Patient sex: M
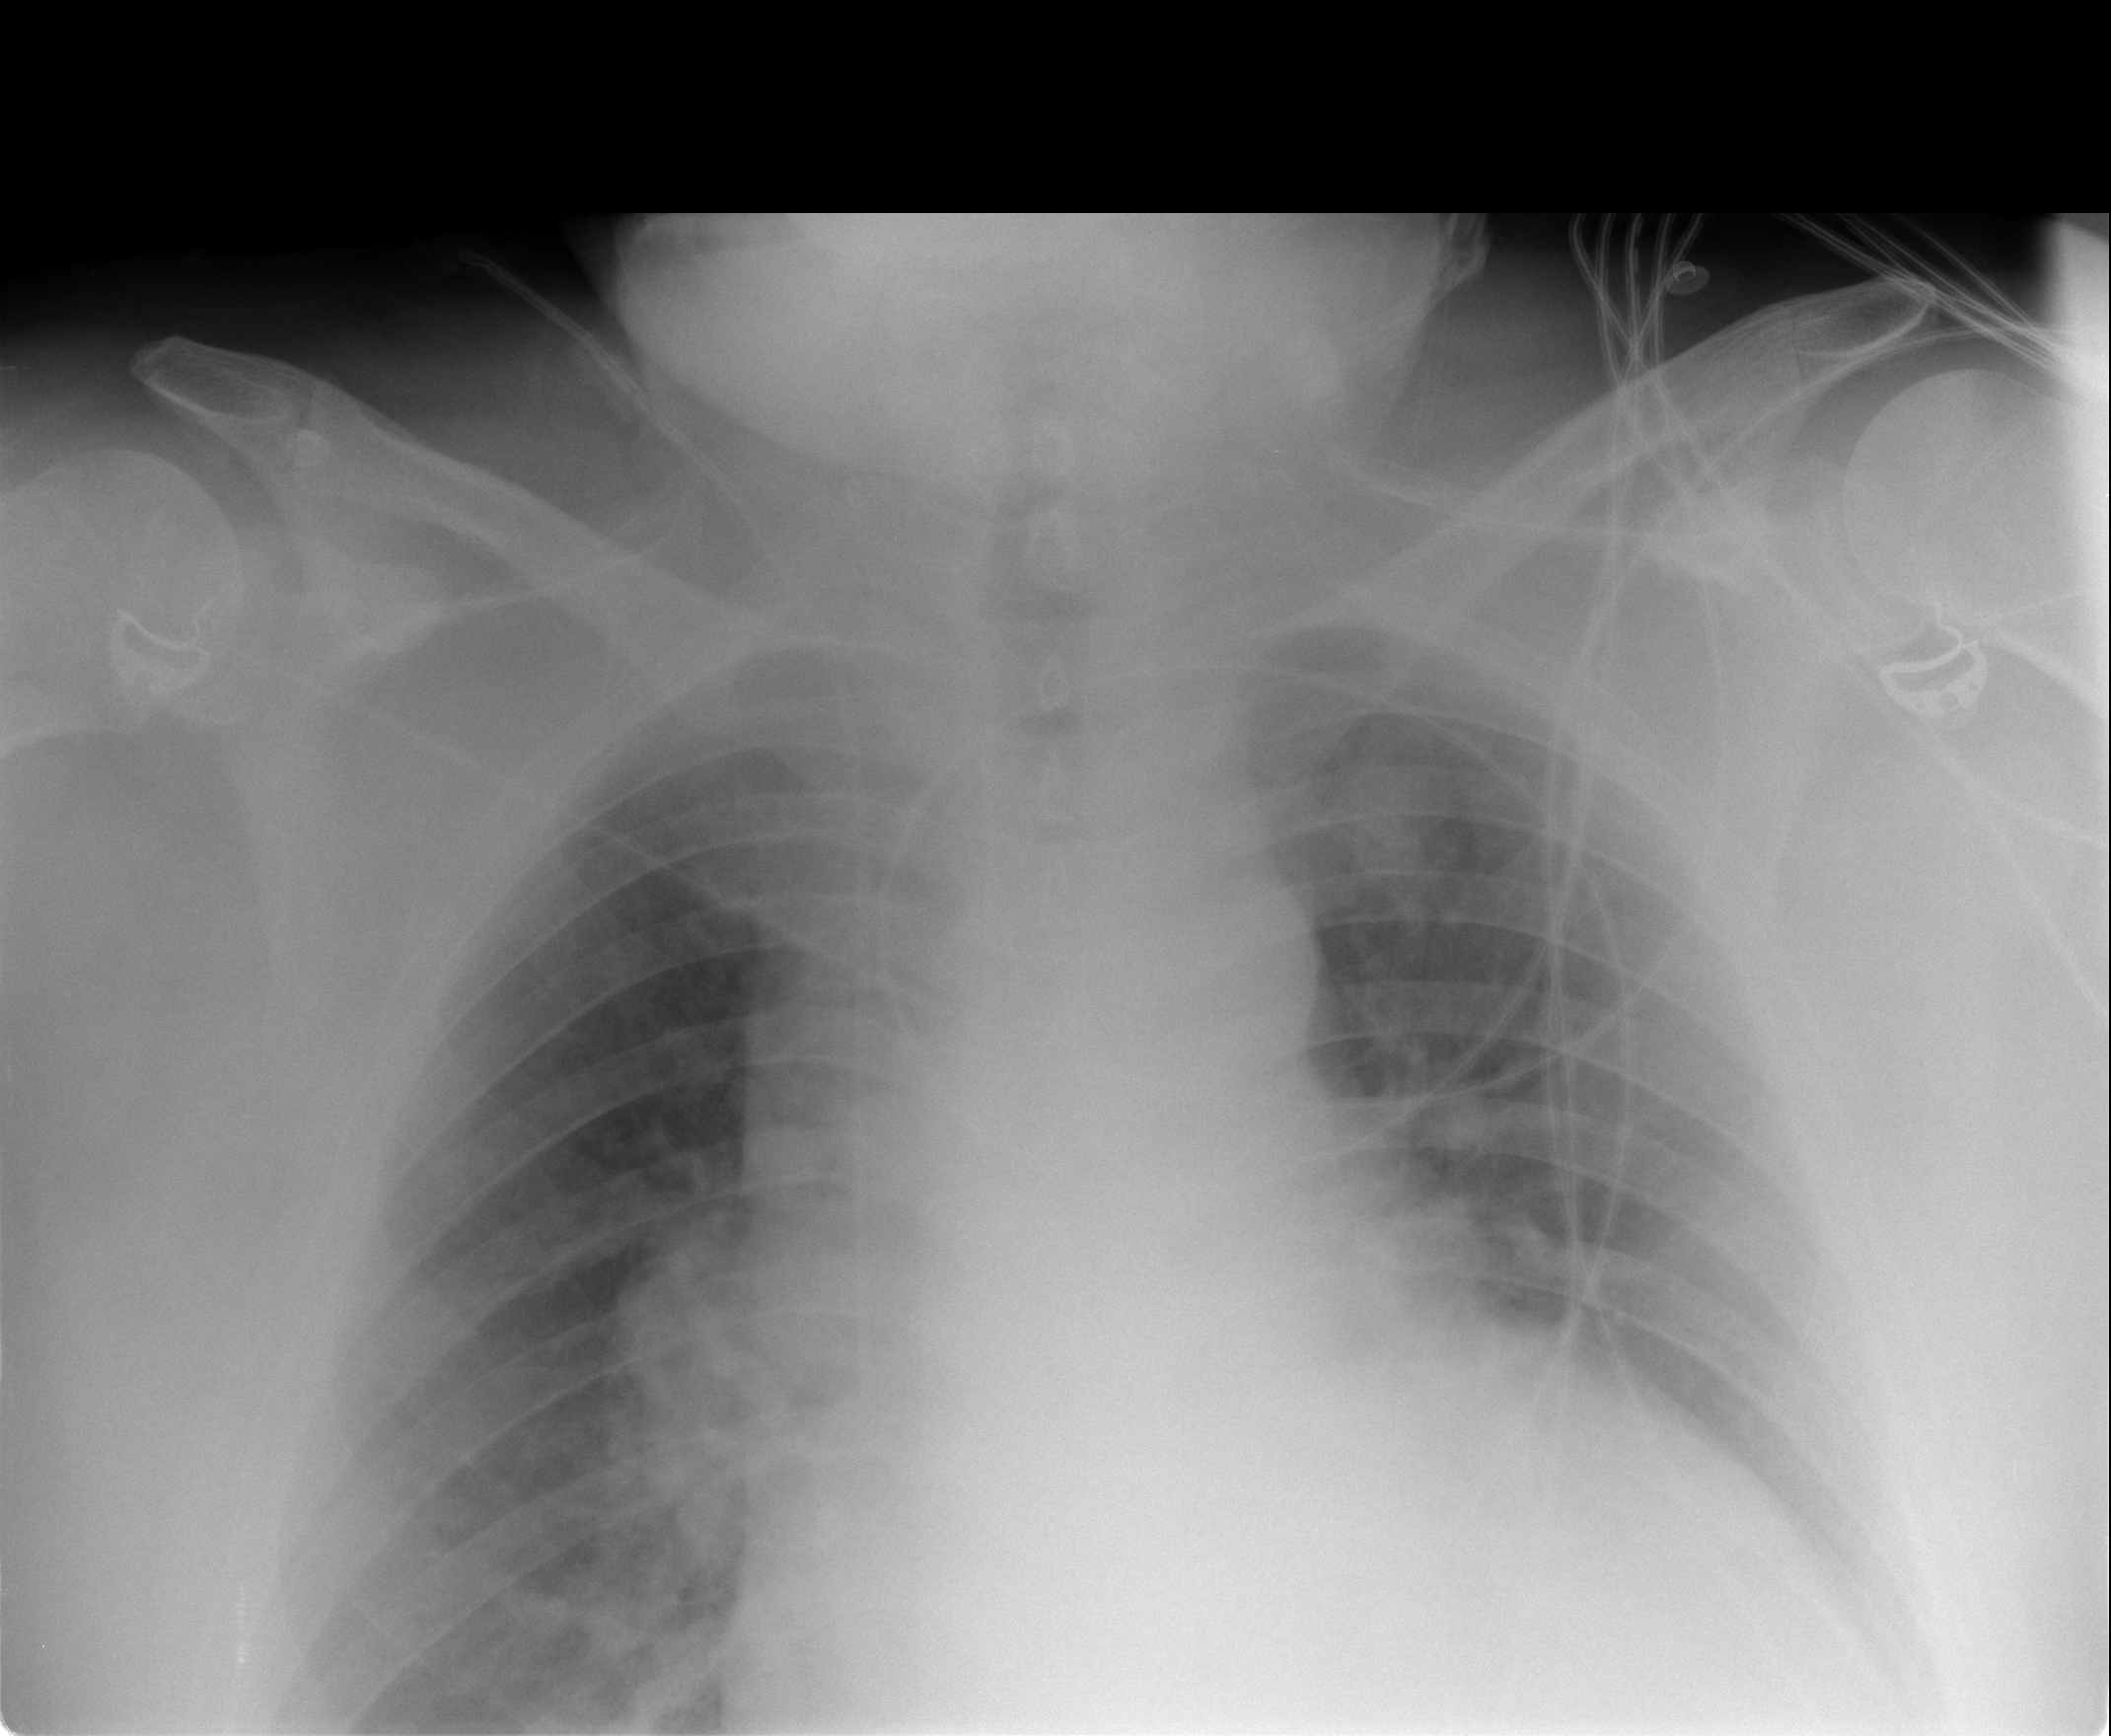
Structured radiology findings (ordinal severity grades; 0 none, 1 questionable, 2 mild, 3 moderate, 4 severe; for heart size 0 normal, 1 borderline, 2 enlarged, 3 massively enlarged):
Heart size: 3
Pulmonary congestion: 2
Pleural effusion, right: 2
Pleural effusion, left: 2
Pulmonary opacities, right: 0
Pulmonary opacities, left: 0
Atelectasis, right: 0
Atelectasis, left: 2